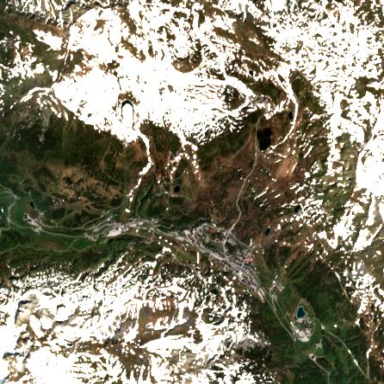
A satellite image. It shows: Area designated for winter sports.